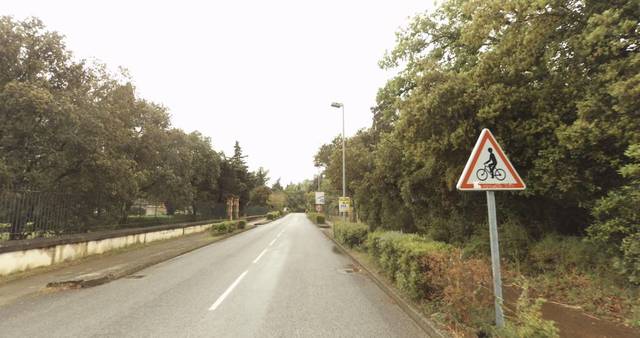
Region: France
Coordinates: 43.953, 4.538